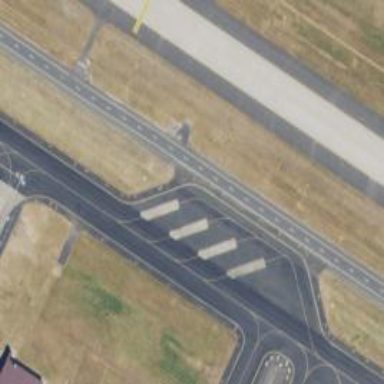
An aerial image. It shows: View of taxiway at the airport.